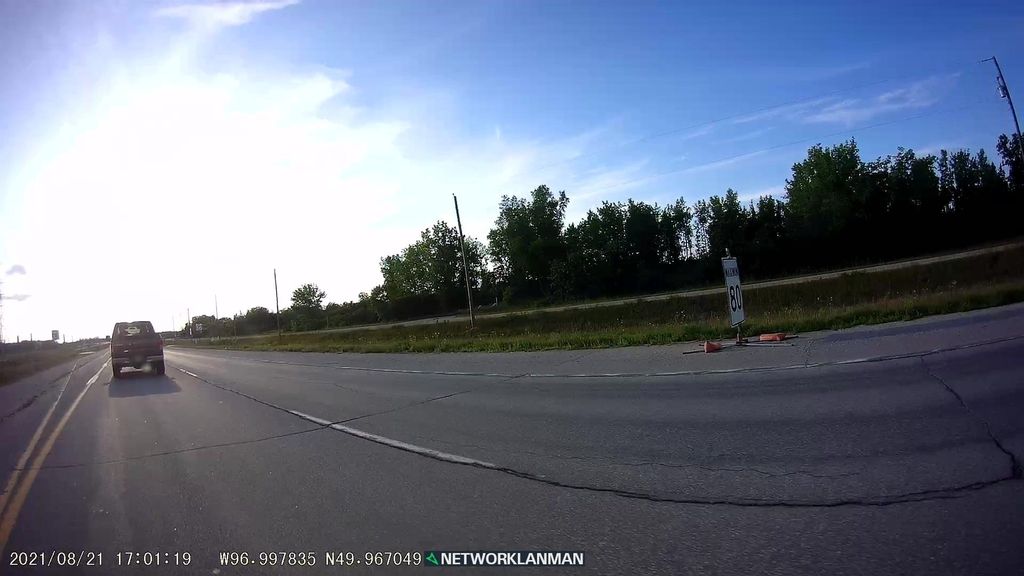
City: winnipeg